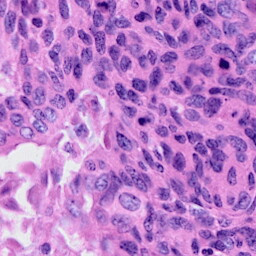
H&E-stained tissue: Cervix